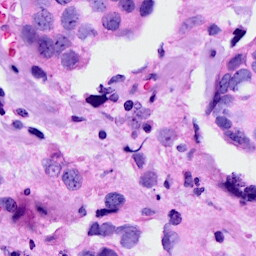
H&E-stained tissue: Breast